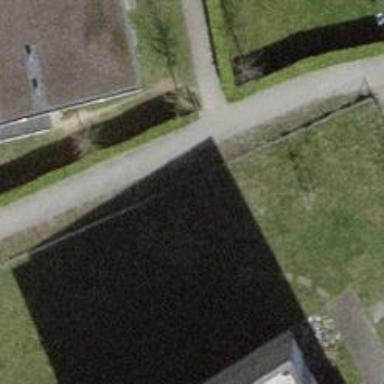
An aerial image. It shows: Footway made of paving stones.